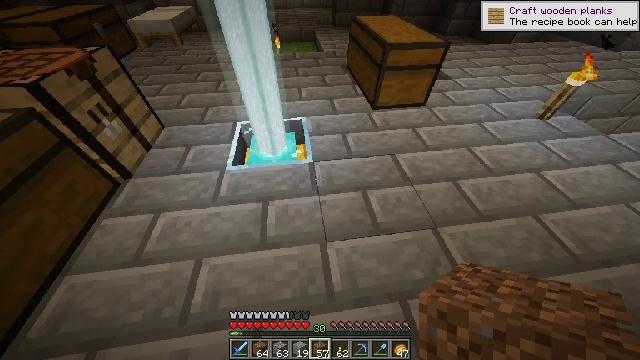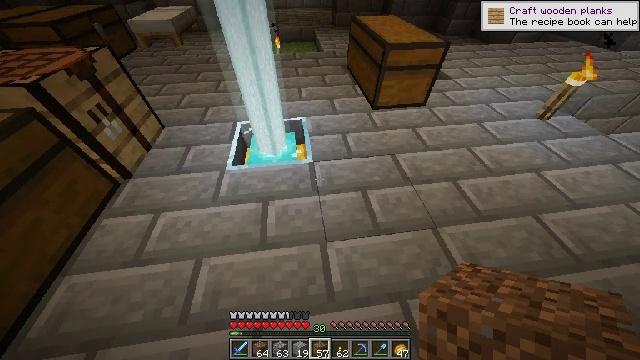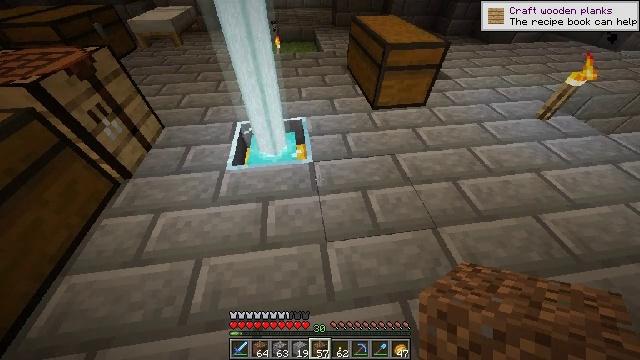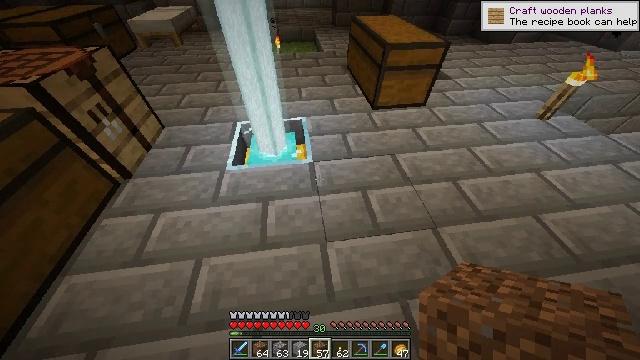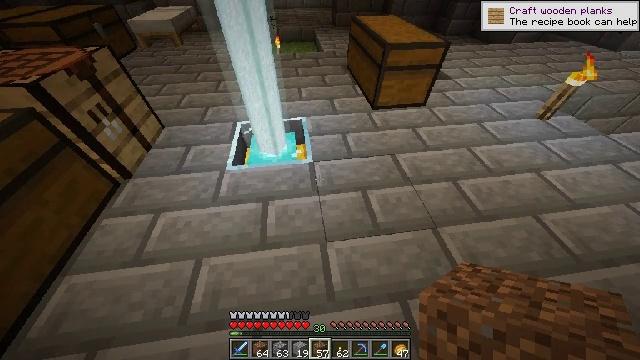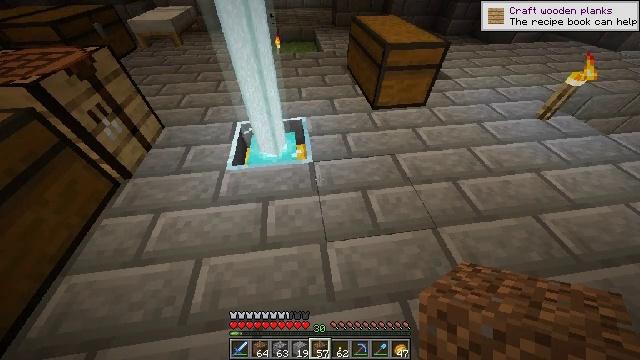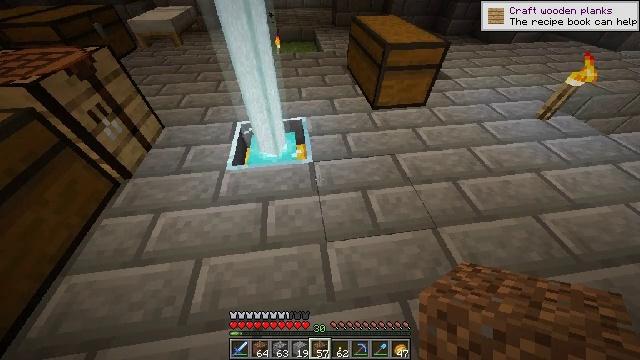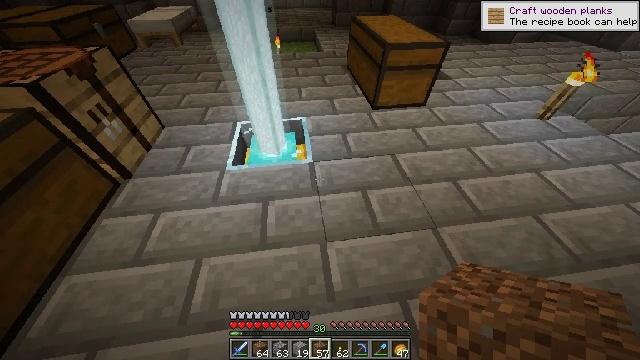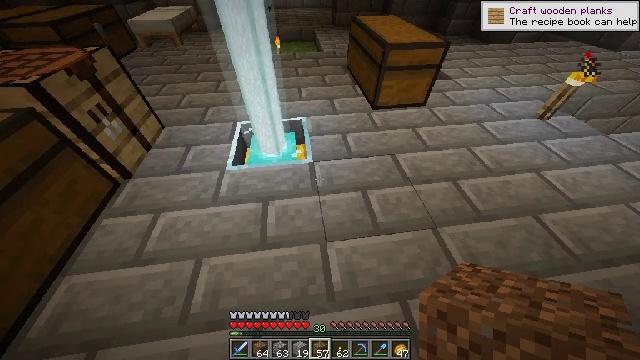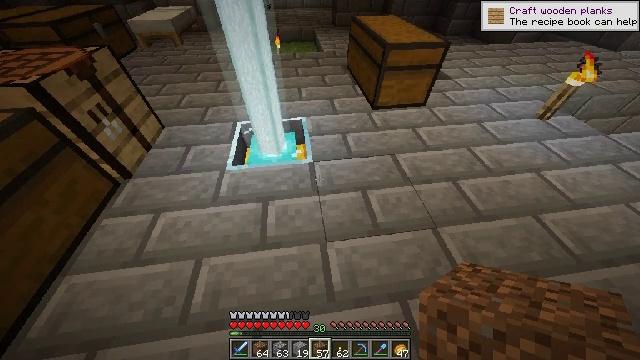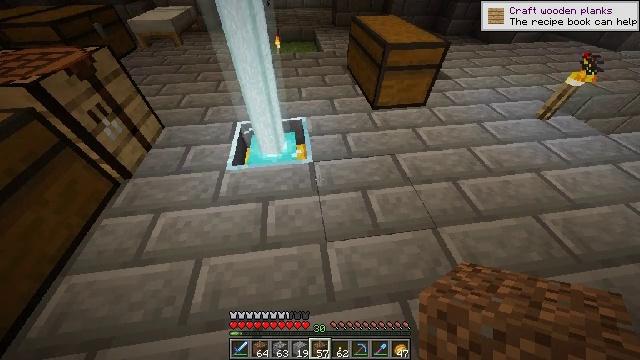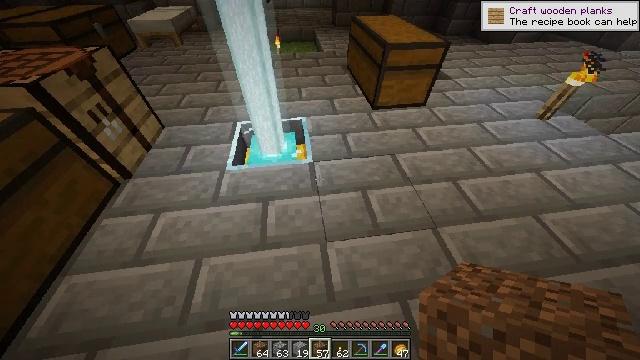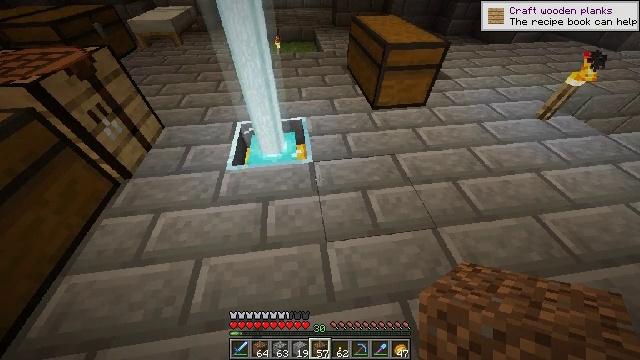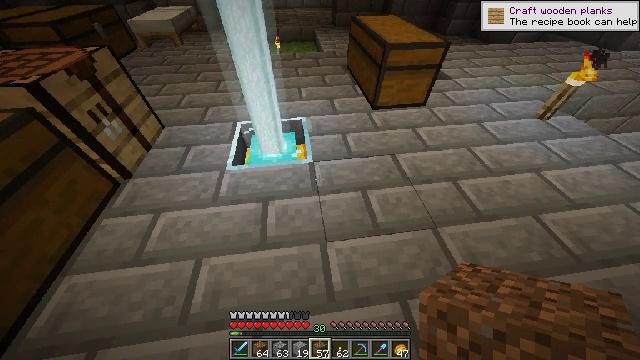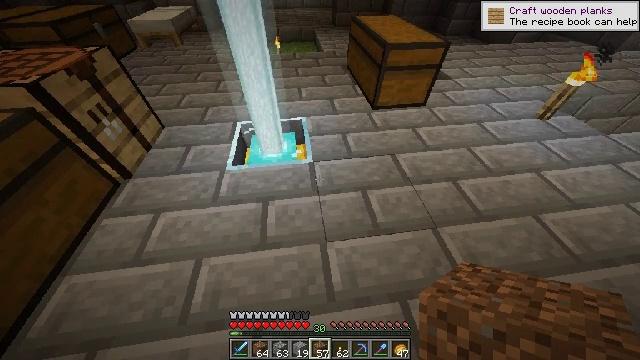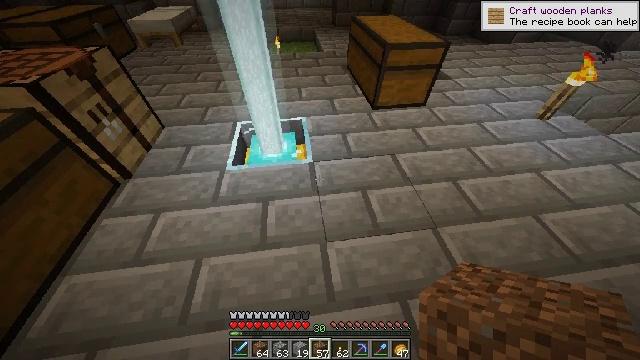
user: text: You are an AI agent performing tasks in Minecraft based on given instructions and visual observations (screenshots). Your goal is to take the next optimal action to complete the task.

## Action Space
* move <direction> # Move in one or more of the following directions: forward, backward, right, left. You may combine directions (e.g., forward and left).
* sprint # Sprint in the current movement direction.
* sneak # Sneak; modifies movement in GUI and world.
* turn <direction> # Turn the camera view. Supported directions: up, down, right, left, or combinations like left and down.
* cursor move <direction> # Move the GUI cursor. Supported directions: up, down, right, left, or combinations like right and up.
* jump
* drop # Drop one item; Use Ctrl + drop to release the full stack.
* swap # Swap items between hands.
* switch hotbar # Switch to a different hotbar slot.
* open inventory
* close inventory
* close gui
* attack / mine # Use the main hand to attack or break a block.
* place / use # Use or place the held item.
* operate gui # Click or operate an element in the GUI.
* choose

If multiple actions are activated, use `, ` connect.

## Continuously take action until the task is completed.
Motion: motion action
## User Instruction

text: Get stone bricks for construction purposes.
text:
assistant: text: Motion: no_op
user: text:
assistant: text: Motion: no_op
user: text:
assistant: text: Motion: no_op
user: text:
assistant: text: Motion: no_op
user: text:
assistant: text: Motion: no_op
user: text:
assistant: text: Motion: no_op
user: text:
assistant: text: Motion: no_op
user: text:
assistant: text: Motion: no_op
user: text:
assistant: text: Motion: no_op
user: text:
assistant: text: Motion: no_op
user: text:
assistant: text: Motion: no_op
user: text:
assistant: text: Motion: no_op
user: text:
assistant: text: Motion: no_op
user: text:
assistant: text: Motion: no_op
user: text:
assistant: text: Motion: no_op
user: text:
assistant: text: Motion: no_op
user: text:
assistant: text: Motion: no_op
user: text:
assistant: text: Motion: no_op
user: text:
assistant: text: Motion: no_op
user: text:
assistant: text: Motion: no_op
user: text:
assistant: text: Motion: no_op
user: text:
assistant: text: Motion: no_op
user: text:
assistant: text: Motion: no_op
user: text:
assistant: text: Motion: no_op
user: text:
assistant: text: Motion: no_op
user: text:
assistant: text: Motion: no_op
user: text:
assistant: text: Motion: no_op
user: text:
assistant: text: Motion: no_op
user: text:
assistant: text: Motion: no_op
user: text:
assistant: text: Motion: no_op